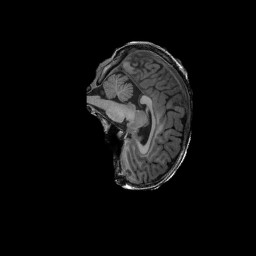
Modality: T1w
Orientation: sagittal
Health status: ill
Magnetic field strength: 3 T